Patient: sex F, age 59
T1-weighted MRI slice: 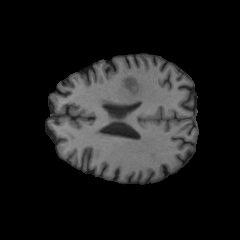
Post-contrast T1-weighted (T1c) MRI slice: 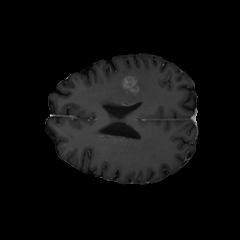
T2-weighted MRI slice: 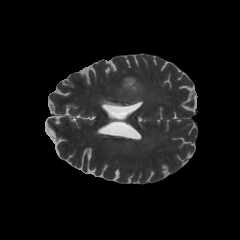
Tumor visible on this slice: yes
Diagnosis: Glioblastoma, IDH-wildtype
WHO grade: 4